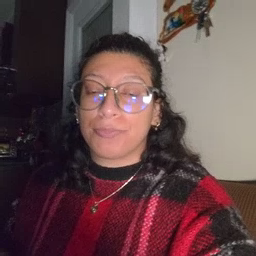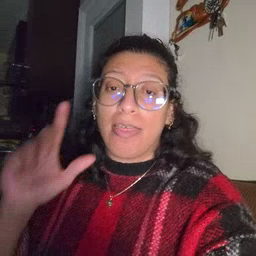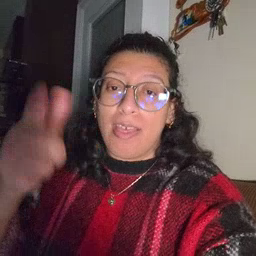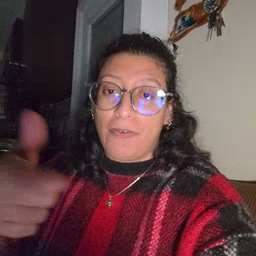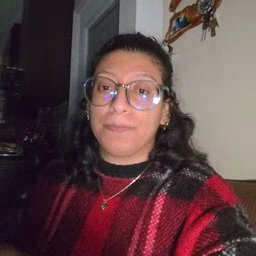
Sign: later